Question:
We can change of Use Video to Confirm words or other words on iOS video recording?
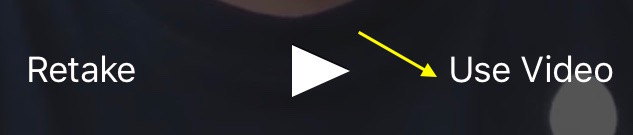
Answer: I think it's not possible to change the text .Since apple is not providing any methods or API to do that . But you can present a overlay view like below:
'''
self.picker = [[UIImagePickerController alloc] init];
self.picker.sourceType = UIImagePickerControllerSourceTypeCamera;
self.picker.cameraCaptureMode = UIImagePickerControllerCameraCaptureModePhoto;
self.picker.cameraDevice = UIImagePickerControllerCameraDeviceRear;
self.picker.showsCameraControls = NO;
self.picker.navigationBarHidden = YES;
self.picker.toolbarHidden = YES;
self.picker.wantsFullScreenLayout = YES;
// Insert the overlay
self.overlay = [[OverlayViewController alloc] initWithNibName:@"Overlay" bundle:nil];
self.overlay.pickerReference = self.picker;
self.picker.cameraOverlayView = self.overlay.view;
self.picker.delegate = self.overlay;
[self presentModalViewController:self.picker animated:NO];
'''
Design Overlay view as per your requirement. You can also use storyboard to design the overlay view and refer that view controller alone .
Since you haven't mentioned the technology using . I have posted the code in Objective C